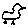
Label: bird